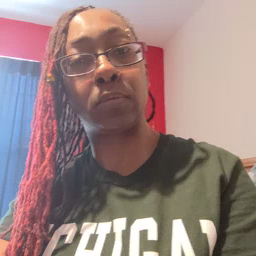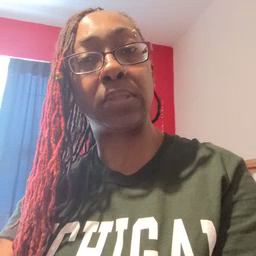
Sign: sun